Question: I use Parse to send push notifications to iOS devices. This works fine. But SOMETIMES (Here is the question mark) there is a weird behavior:
1. Send push notification to a device... I swipe/tap it on the device and everything is ok. It is no longer visible on the lock screen, but on the notification center (Pull down menu). Alright!
2. Send another push notification to this device while iPhone screen is off... Notification appears, but also the old notification appears again (Even when it is one day old) and both sounds are being played almost simultaneously.

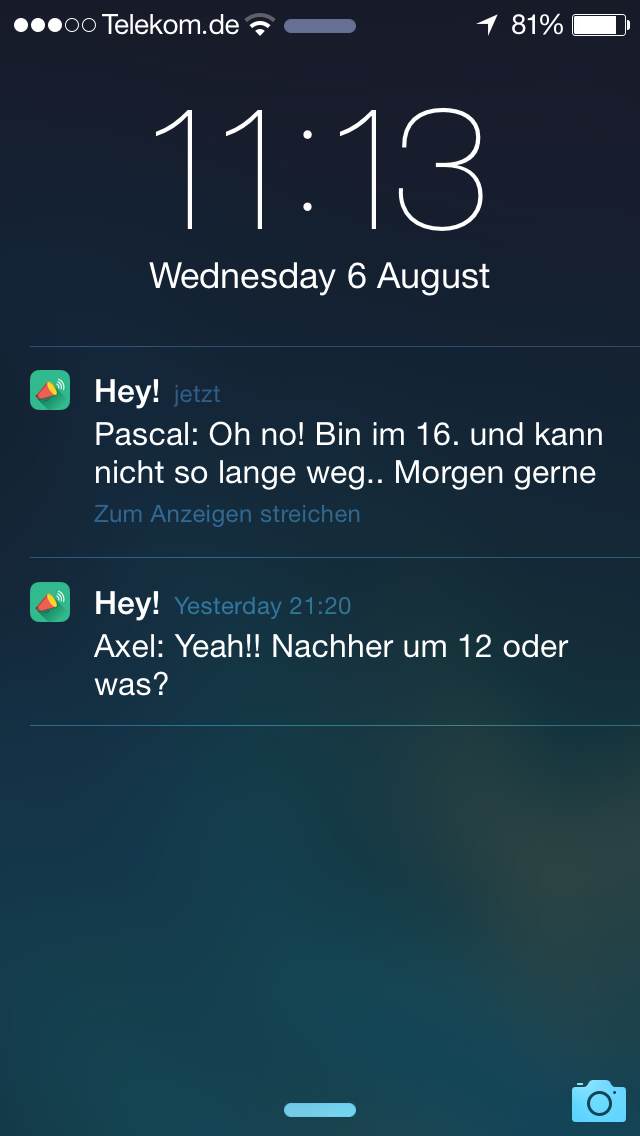
Answer: An Parse employee answered this question:
> It's rare, but can happen when an app sends a lot of similar
notifications to the same device. It's a known problem on our side,
it's on our plate to get fixed.
See here: <URL>